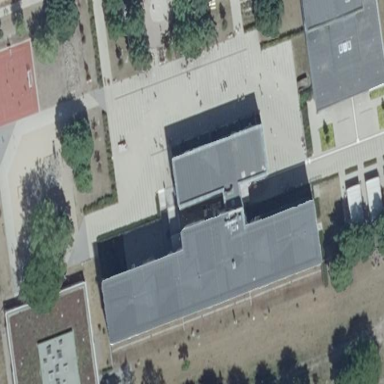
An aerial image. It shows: School.